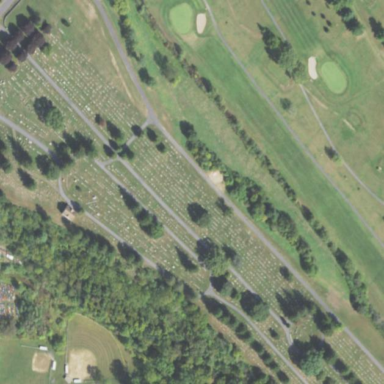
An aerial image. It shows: Grave yard.